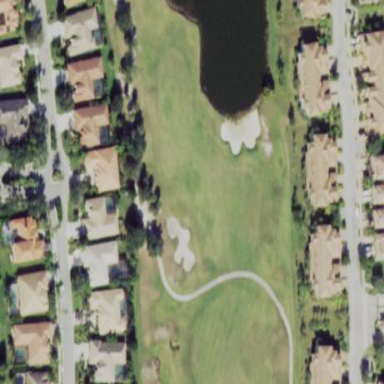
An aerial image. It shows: Grassy area designated as golf fairway.